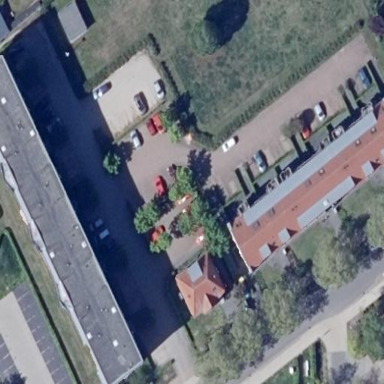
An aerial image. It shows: Parking area with surface.